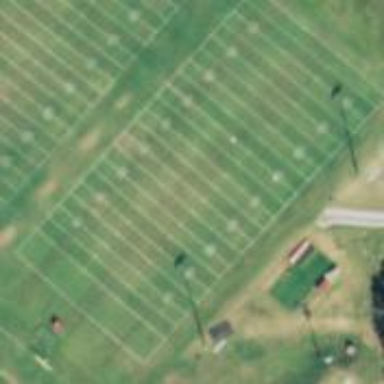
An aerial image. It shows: American football pitch.